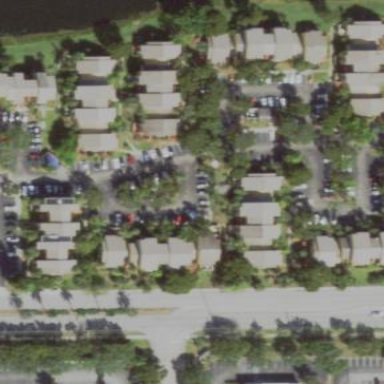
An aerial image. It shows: Residential area within neighborhood.